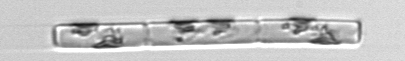
Label: Guinardia_delicatula